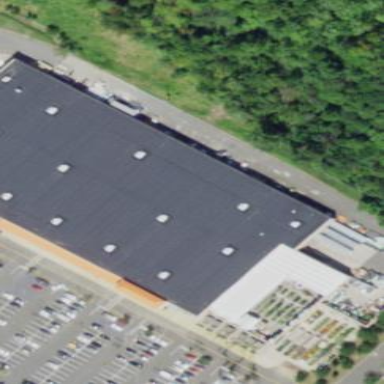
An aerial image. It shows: Retail building.